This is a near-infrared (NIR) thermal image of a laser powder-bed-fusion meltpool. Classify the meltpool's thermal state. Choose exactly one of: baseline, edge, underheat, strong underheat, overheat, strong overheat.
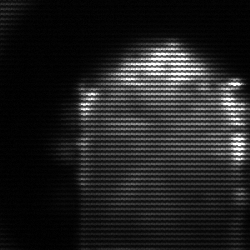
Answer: baseline